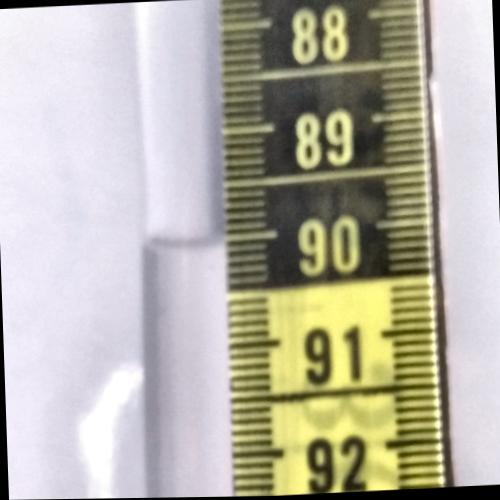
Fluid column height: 90.0 cm